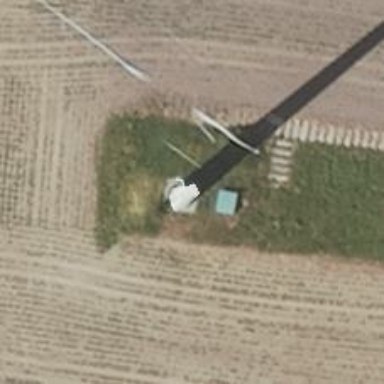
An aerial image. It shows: Wind generator powered by horizontal-axis wind turbine.